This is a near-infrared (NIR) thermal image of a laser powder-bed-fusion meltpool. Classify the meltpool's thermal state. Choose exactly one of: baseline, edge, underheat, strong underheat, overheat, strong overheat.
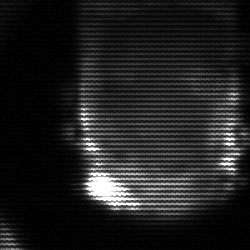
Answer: baseline